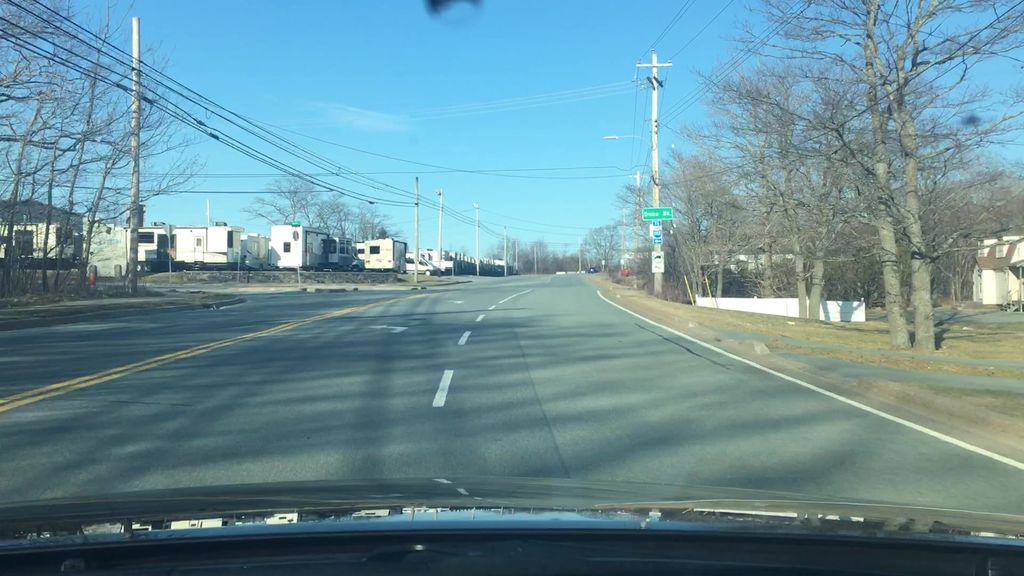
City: halifax